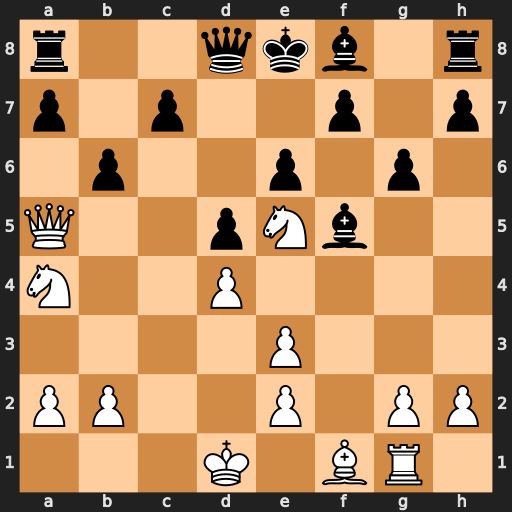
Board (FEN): r2qkb1r/p1p2p1p/1p2p1p1/Q2pNb2/N2P4/4P3/PP2P1PP/3K1BR1
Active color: w
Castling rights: kq
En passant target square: -
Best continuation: Qb5+ Ke7 Nc6+ Kf6 Nxd8